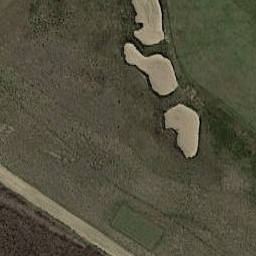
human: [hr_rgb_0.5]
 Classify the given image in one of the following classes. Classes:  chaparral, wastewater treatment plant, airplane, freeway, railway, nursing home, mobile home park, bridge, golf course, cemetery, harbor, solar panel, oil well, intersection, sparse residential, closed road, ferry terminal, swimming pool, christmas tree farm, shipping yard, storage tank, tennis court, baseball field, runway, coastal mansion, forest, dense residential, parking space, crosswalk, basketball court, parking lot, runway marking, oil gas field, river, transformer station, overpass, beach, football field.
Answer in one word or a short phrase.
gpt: golf course